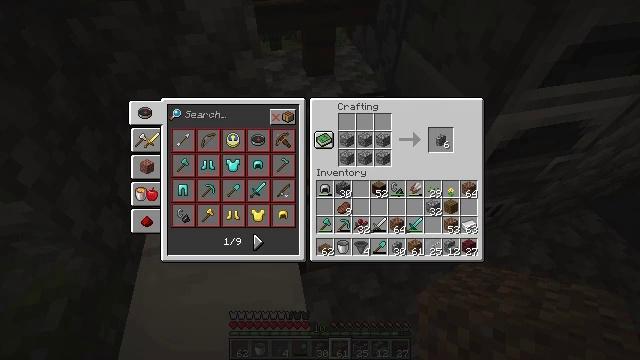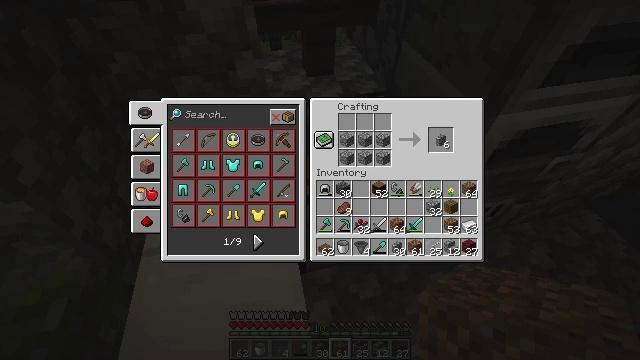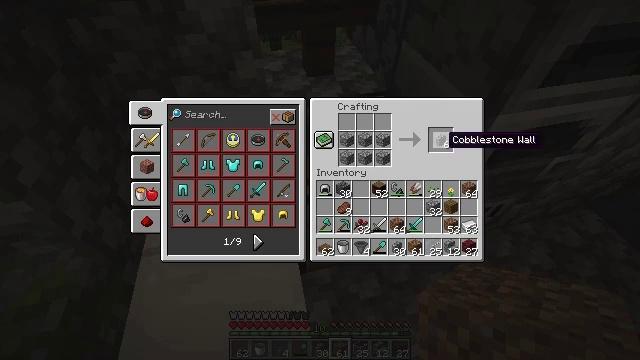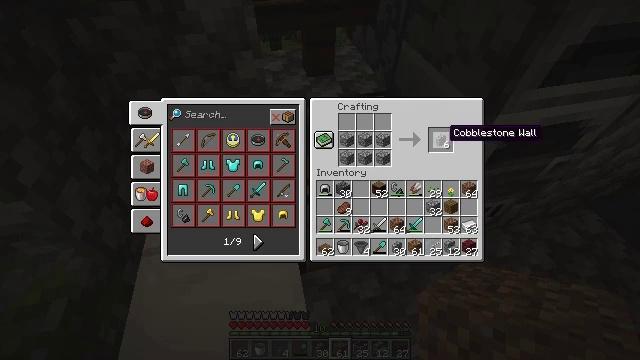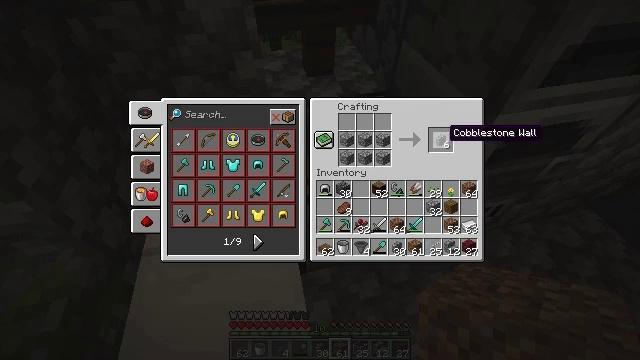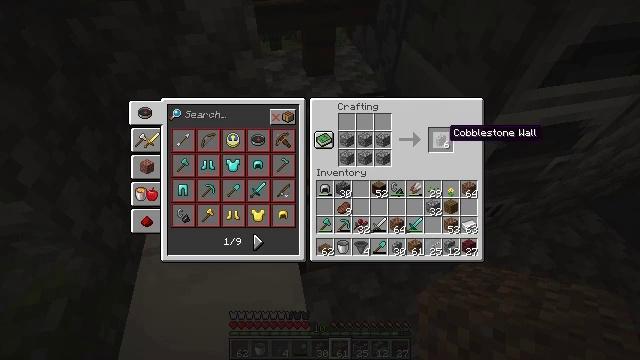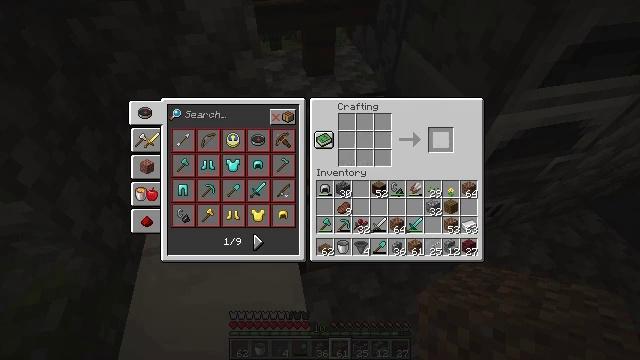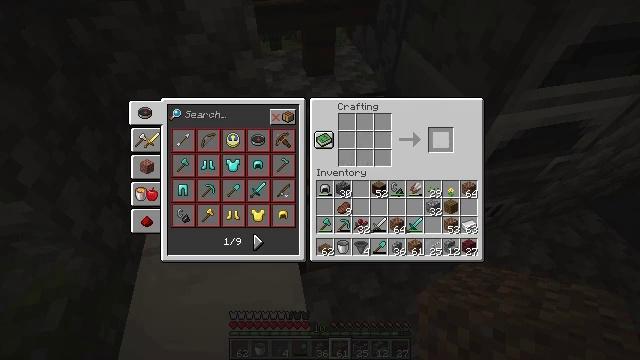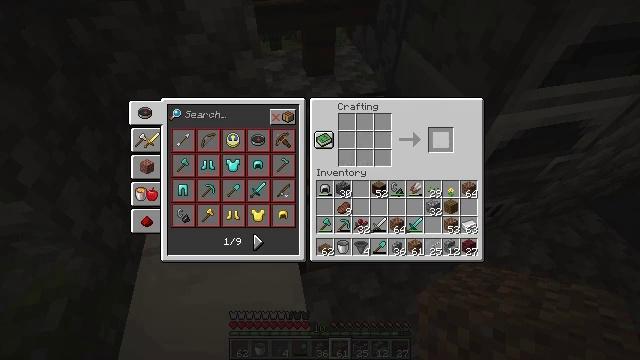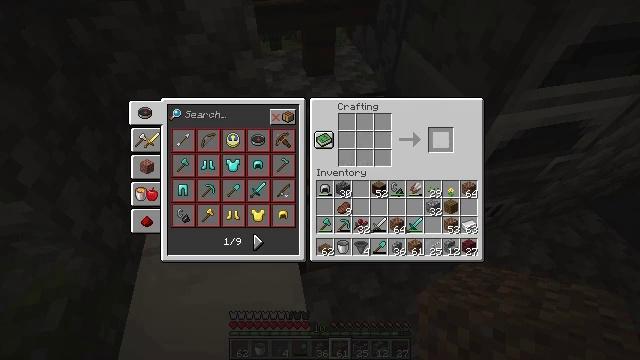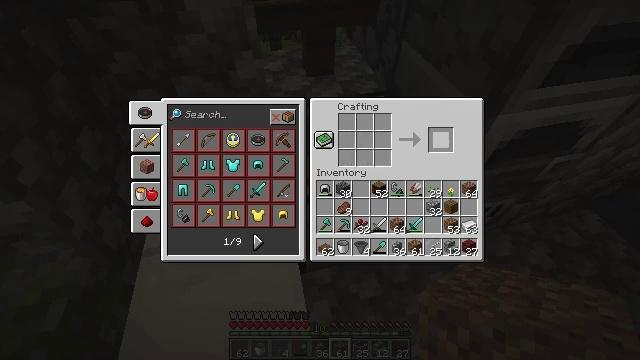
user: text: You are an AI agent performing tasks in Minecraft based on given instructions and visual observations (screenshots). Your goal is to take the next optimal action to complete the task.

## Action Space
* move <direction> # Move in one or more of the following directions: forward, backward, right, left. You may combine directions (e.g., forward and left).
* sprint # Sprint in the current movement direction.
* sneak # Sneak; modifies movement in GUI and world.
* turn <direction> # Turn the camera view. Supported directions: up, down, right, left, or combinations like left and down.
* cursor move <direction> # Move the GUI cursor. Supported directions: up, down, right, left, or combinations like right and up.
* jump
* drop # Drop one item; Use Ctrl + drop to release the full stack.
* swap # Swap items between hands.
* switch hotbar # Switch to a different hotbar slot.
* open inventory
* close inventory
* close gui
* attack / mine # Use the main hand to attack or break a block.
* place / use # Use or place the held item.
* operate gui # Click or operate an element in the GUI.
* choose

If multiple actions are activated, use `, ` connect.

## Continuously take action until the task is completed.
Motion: motion action
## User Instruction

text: Craft a cobblestone wall.
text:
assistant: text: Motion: sneak
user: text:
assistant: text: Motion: sneak
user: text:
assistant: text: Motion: sneak, cursor move up
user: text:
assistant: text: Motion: sneak
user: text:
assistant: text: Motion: sneak
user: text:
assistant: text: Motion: sneak, operate gui
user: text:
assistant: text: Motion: sneak
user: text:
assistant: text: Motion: sneak
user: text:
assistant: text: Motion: sneak
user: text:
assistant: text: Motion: sneak
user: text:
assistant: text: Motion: sneak